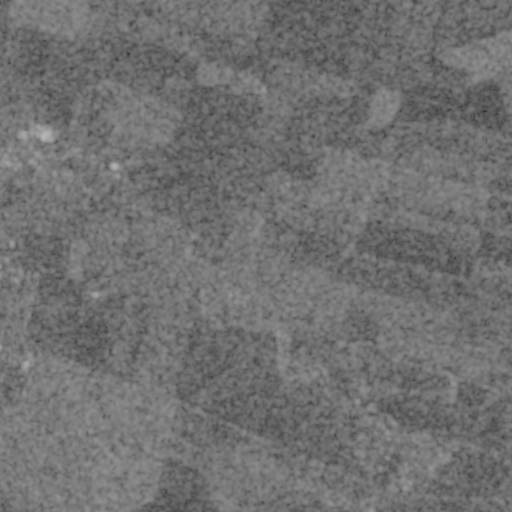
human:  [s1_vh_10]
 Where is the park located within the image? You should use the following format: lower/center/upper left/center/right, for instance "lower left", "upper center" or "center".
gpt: The park is located in the lower right of the image.
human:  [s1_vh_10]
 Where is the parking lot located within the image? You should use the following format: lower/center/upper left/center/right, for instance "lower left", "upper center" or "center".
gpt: The parking lot is located in the center left of the image.
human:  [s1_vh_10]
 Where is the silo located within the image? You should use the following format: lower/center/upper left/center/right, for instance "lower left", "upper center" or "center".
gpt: The silo is located in the upper left of the image.
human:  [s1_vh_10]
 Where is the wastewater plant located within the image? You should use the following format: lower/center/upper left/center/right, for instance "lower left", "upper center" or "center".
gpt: The wastewater plant is located in the center left of the image.
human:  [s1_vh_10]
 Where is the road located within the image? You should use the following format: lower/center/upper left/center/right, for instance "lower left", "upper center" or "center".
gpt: There is no road in the image.

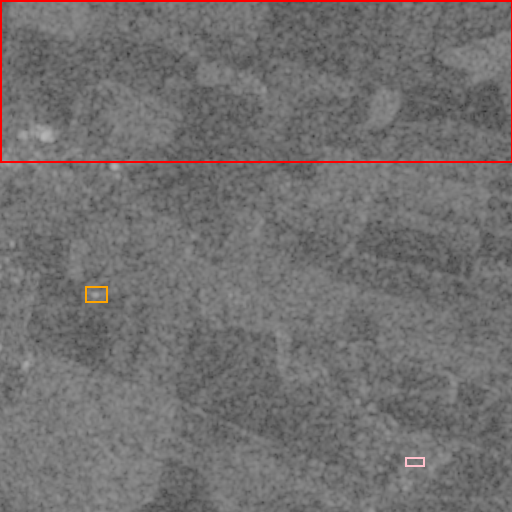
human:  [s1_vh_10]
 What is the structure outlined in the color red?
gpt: The structure outlined in red is a crop field.
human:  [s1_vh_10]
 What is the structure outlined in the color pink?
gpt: The structure outlined in pink is a park.
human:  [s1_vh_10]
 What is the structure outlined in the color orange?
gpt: The structure outlined in orange is a wastewater plant.
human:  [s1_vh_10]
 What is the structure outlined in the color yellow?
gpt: There is no yellow outline.